Question: I am trying to do collision detection between a rectangle and a circle. I came up with this method:
'''
-(BOOL) isCollidingRect:(CCSprite *) spriteOne WithSphere:(CCSprite *) spriteTwo {
float diff = ccpDistance(spriteOne.position, spriteTwo.position);
float obj1Radii = [spriteOne boundingBox].size.width/2;
float obj2Radii = [spriteTwo boundingBox].size.width/2;
if (diff < obj1Radii + obj2Radii) {
return YES;
} else {
return NO;
}
}
'''
and this is how I check it:
'''
if ([self isCollidingRect:player WithSphere:blocker] == true) {
[self playerdeathstart];
}
'''
This seems to work properly on the side of the rectangle but it doesn't above or below it. On the top and bottom, the collision occurs too early.

Is there a way I can get this collision to detected properly? Thank you for your help.
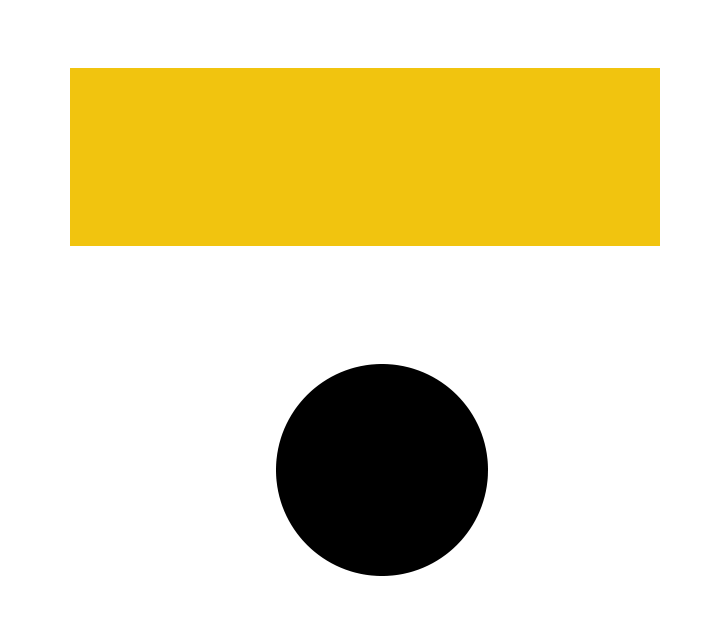
Answer: You can use <URL> to achieve this.
'''
-(BOOL) isCollidingRect:(CCSprite *) spriteOne WithSphere:(CCSprite *) spriteTwo {
return CGRectIntersectsRect([spriteOne boundingBox],[spriteTwo boundingBox]);
}
'''
It is not pixel perfect but as i understand that is not necessary in this case.